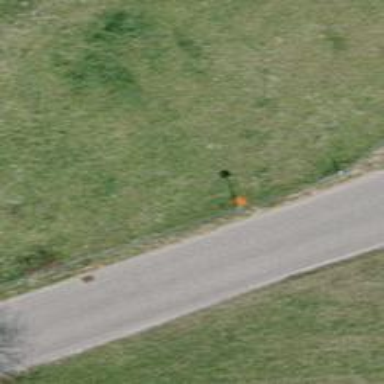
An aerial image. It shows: Aerial marker.